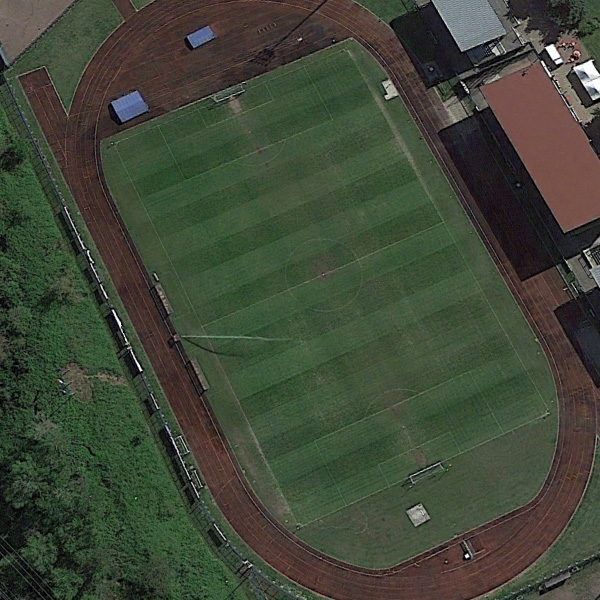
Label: Playground